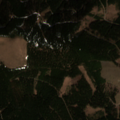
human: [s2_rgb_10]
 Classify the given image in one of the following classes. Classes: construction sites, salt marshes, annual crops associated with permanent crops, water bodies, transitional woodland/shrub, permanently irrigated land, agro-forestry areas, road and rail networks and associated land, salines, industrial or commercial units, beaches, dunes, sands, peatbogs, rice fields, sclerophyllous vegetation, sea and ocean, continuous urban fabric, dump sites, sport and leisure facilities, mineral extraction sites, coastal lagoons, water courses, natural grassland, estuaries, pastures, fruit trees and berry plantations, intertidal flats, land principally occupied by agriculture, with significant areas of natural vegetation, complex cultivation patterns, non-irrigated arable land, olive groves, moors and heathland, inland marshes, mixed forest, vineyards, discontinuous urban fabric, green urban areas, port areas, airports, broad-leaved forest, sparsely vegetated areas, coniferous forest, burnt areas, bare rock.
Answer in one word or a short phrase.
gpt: coniferous forest, natural grassland